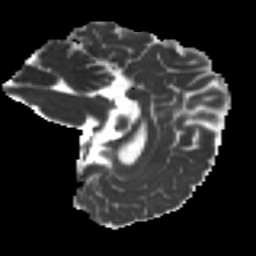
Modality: MD
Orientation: sagittal
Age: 32
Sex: female
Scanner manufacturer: ge
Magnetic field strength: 3 T
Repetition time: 7.8 s
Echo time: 0.0608 s